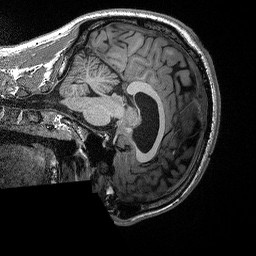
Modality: T1w
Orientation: sagittal
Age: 39
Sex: male
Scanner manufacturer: siemens
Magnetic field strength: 3 T
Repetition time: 2.3 s
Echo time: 0.00298 s